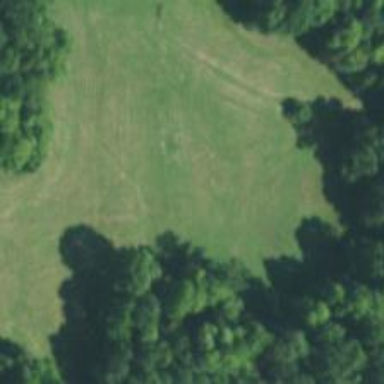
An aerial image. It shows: Beautiful meadow.